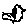
Label: bird